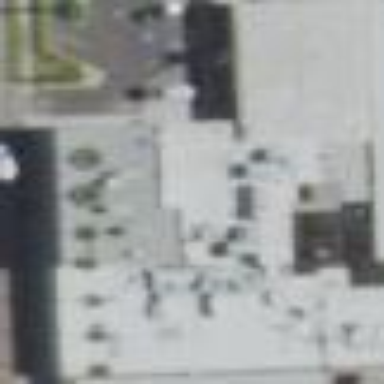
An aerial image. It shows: Police building.